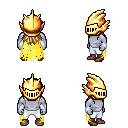
a pixel art fantasy rpg character, male body template, dark elf, purple skin, yellow tattered cape, white pants, blonde unkempt hairstyle, gold helm, white cloth bracers, brown shoes, four views (front, back, left, right), 2x2 character sprite sheet, small pixel art, hard edges, no anti-aliasing